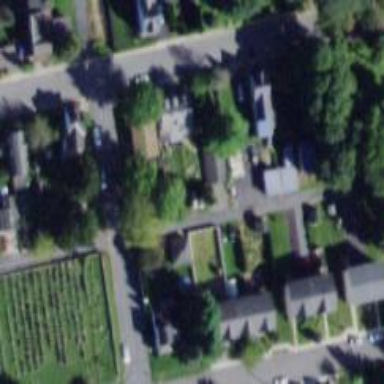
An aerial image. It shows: Neighborhood.